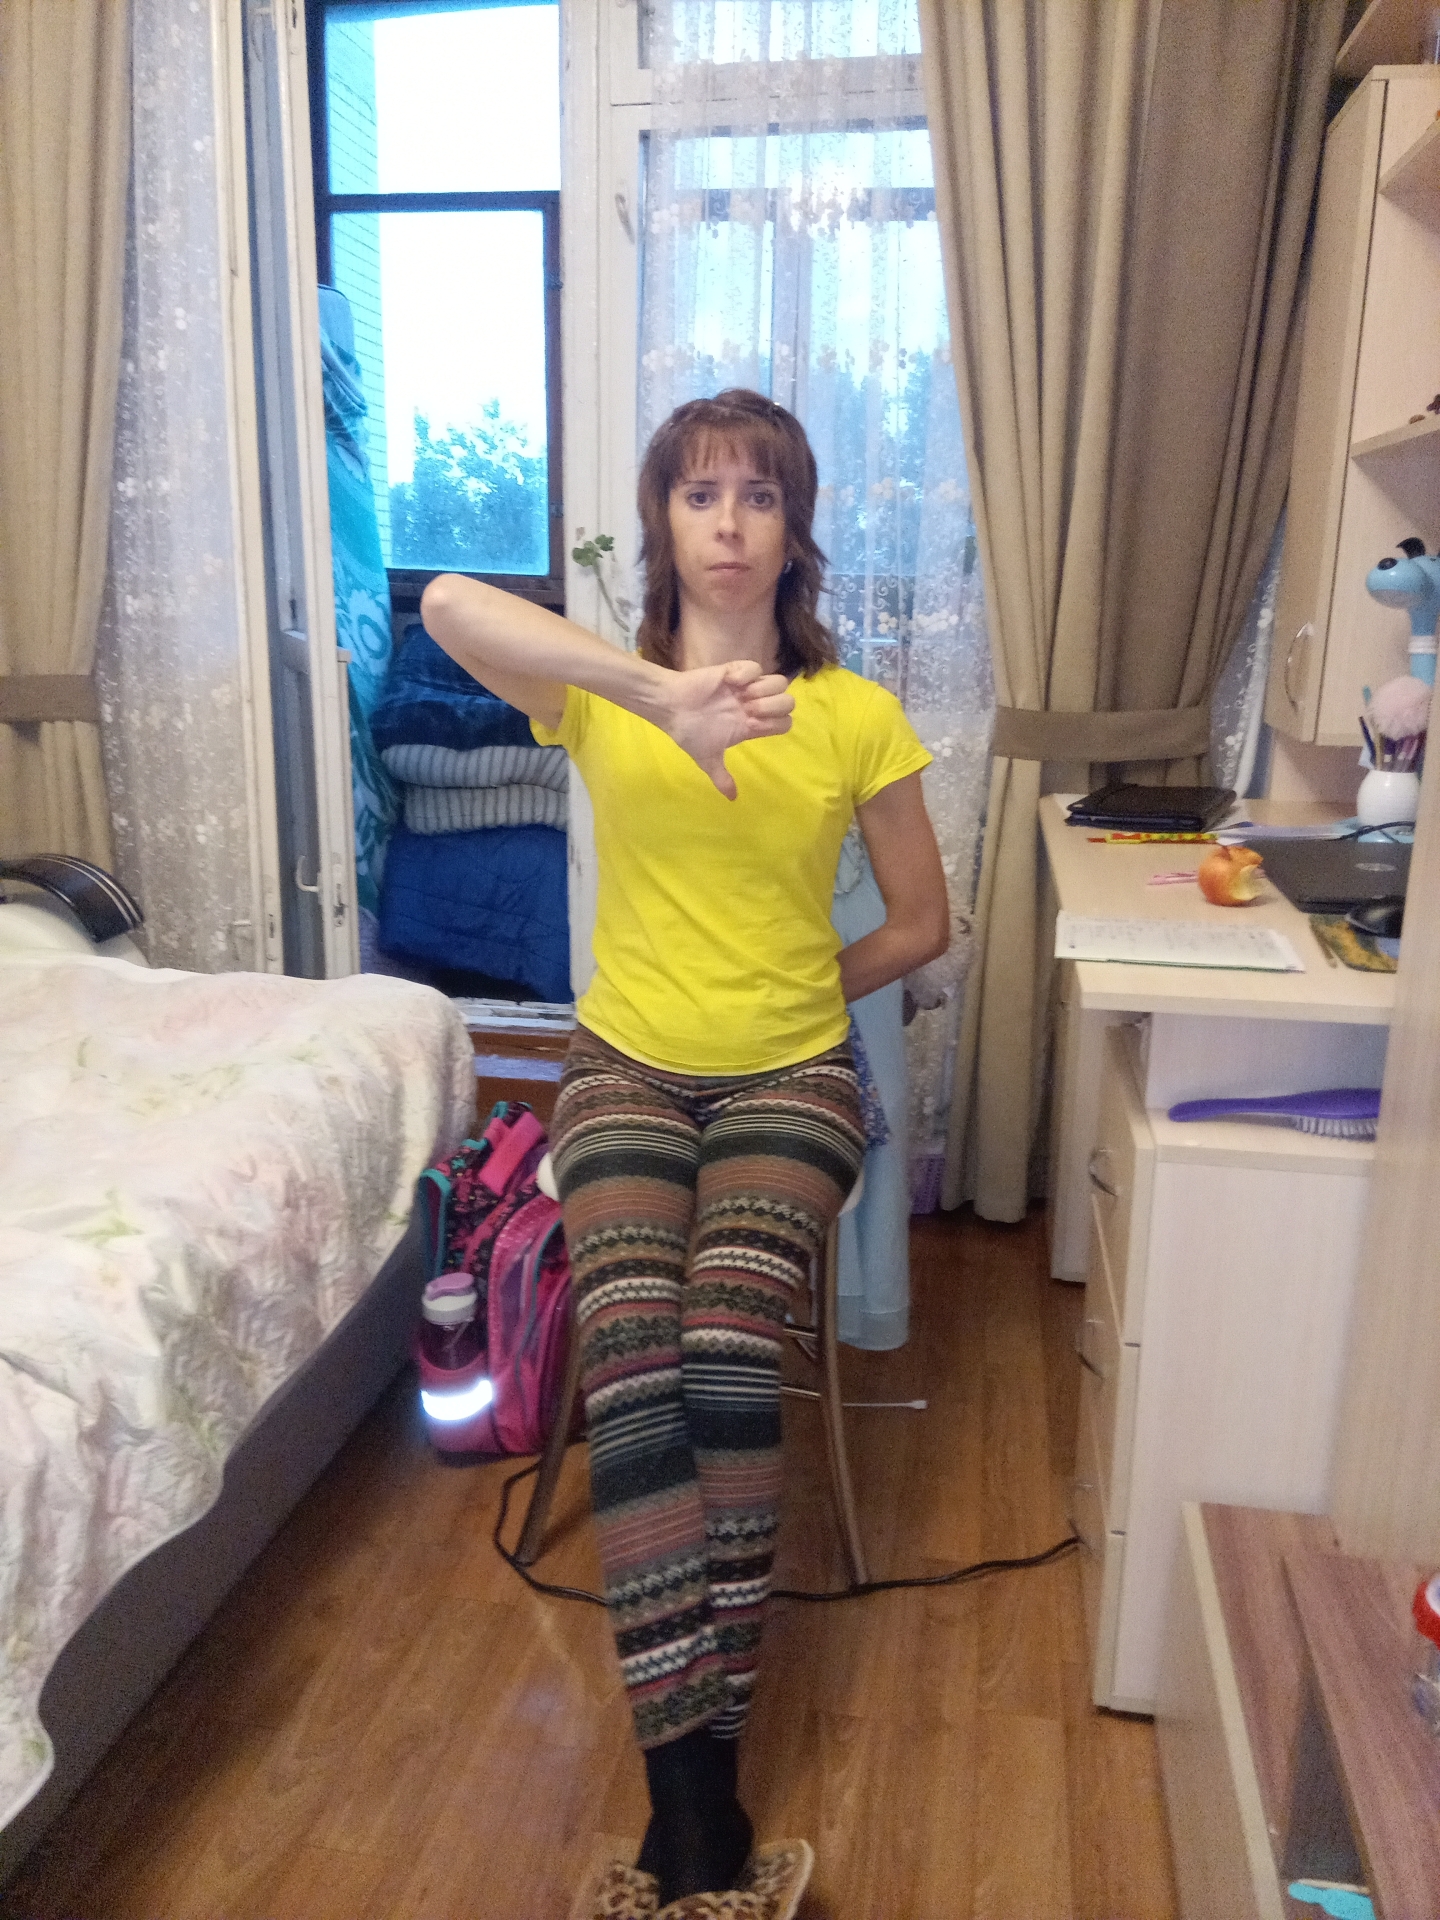
Label: noise